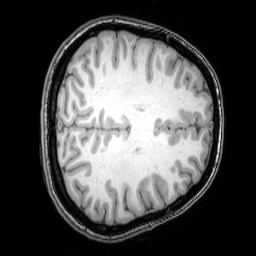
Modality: T1w
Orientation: axial
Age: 26
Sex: female
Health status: healthy
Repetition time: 0.081 s
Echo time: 0.037 s